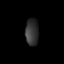
Tissue: prostate
Cell type: T cells
Senescence score: 0.7835
Nuclear area (px): 348
Mean DAPI intensity: 51.629